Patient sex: M
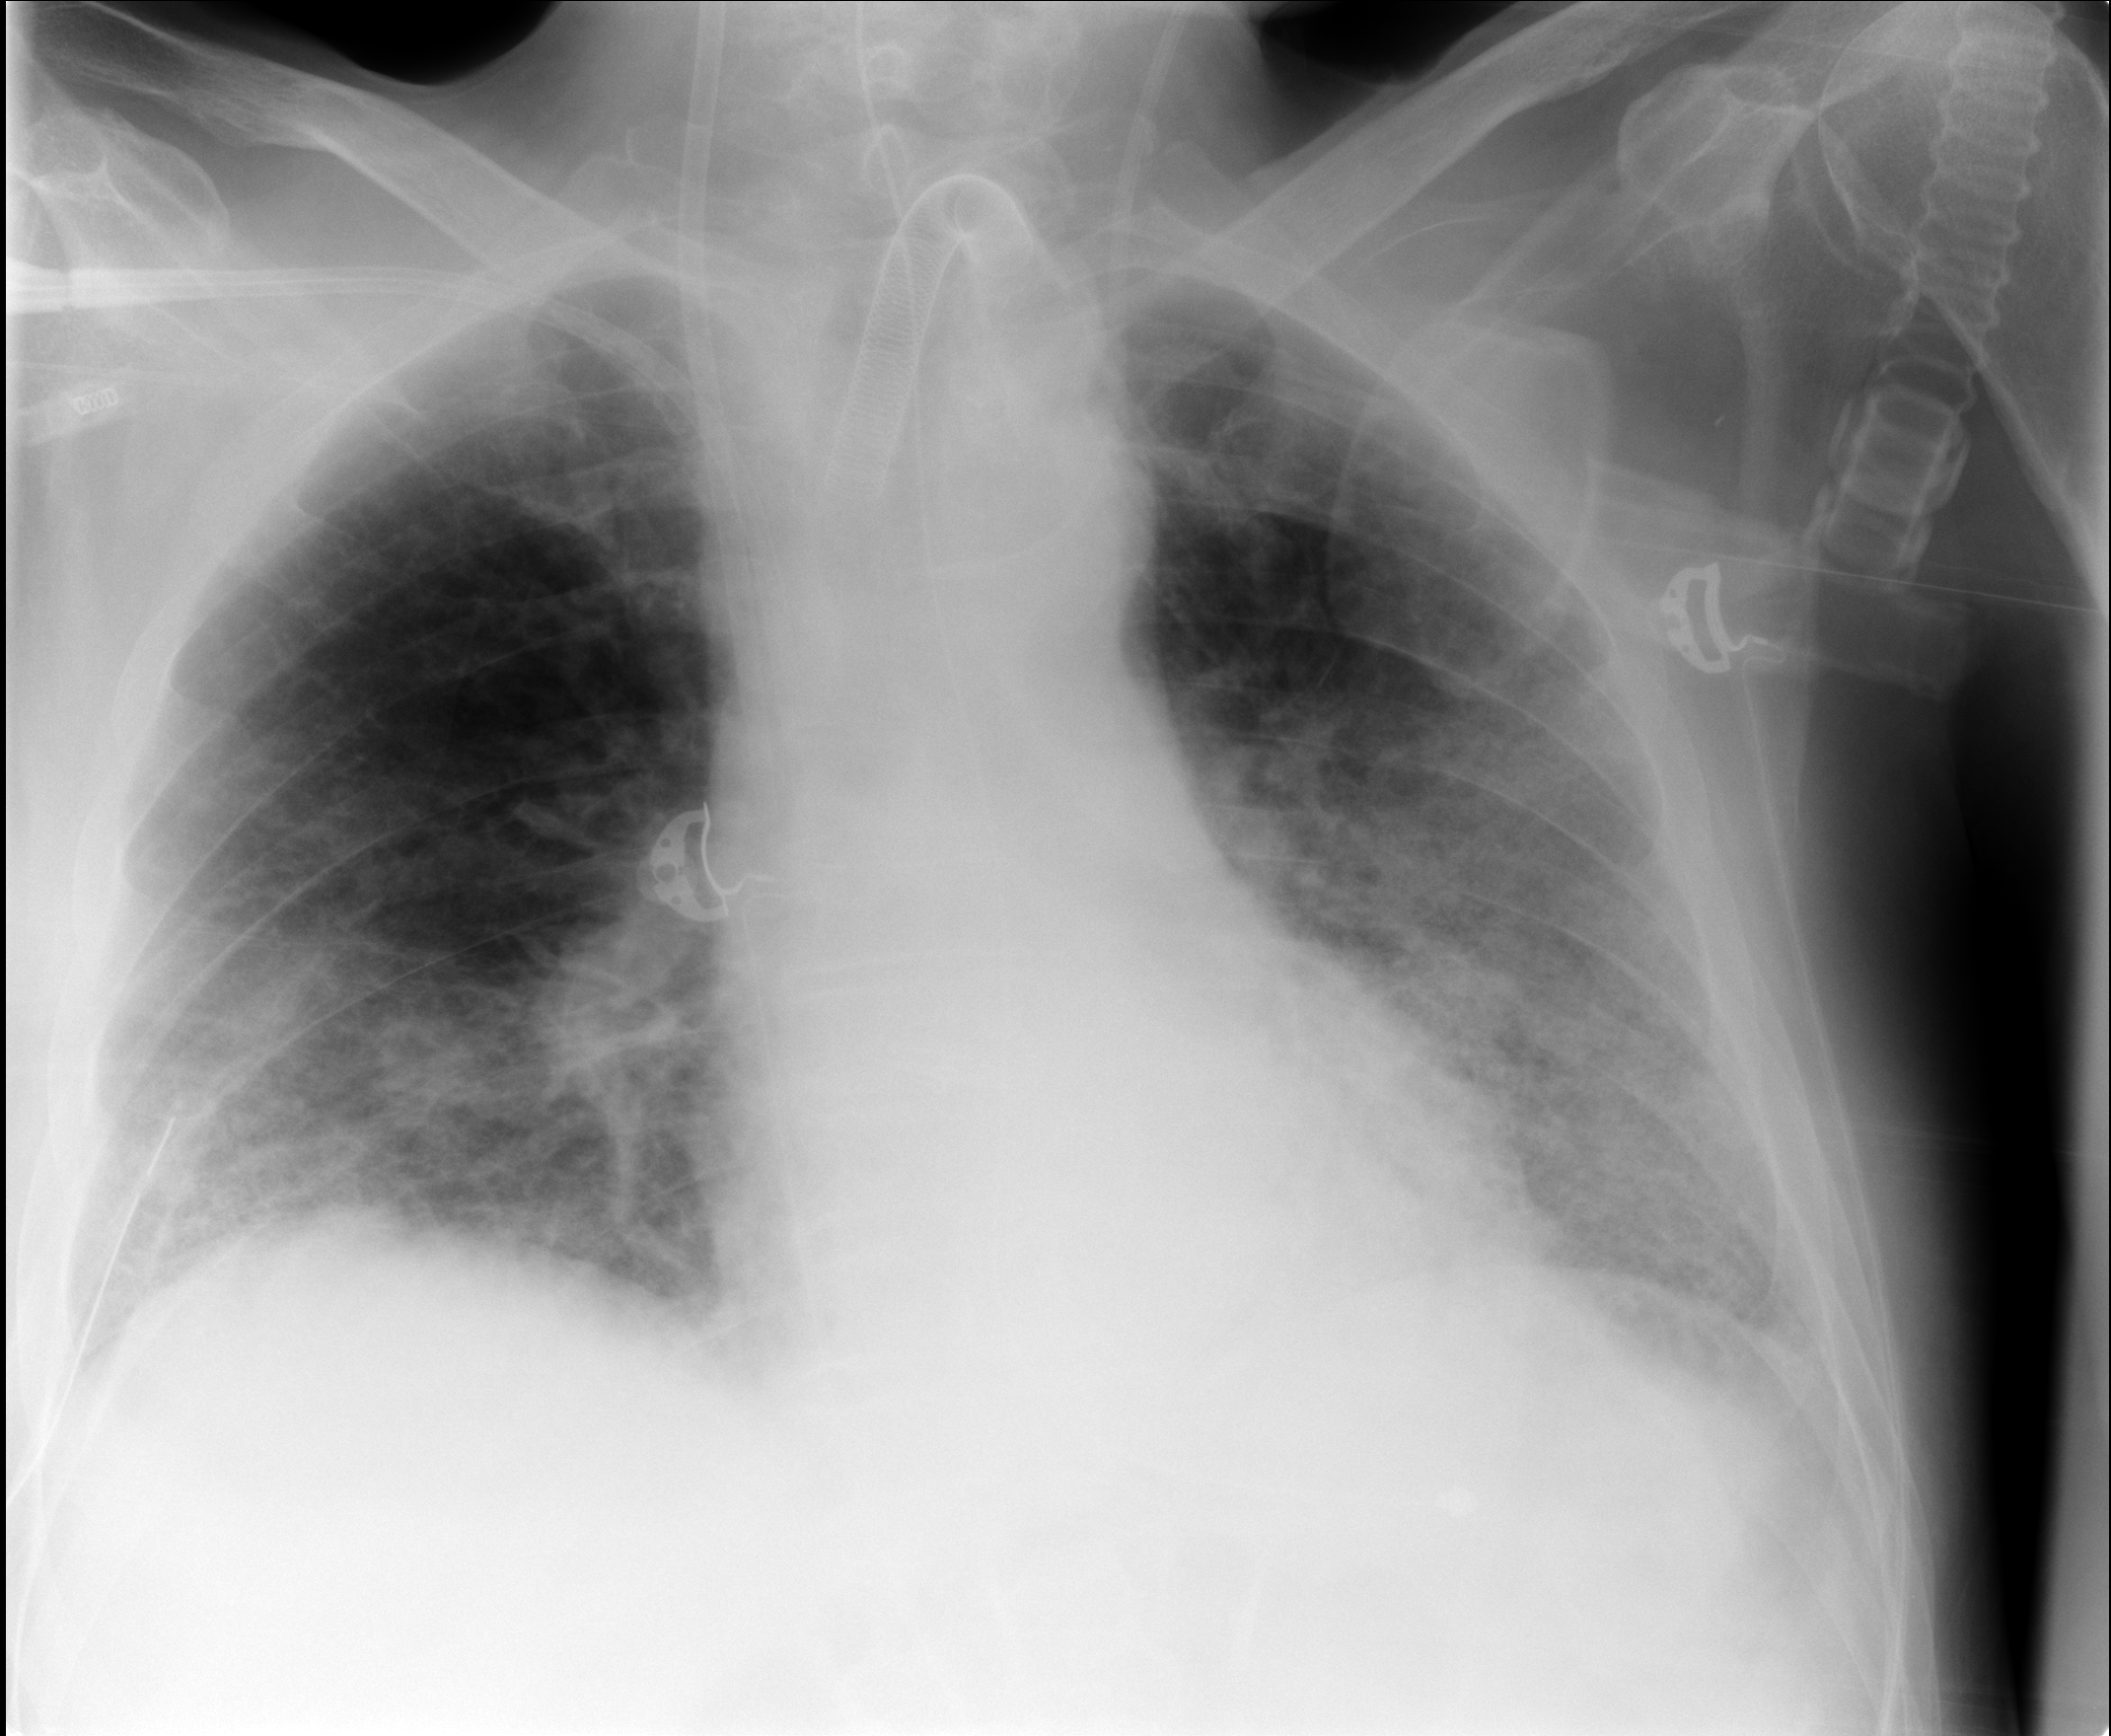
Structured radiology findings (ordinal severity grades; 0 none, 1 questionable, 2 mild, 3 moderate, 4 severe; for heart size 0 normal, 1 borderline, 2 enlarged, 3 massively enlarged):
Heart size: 0
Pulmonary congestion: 2
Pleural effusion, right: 0
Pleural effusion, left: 0
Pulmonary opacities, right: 3
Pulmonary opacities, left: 3
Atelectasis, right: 2
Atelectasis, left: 3